Current action and preconditions to check: path_clear

Your task: For each precondition in the list above, predict whether it will hold at this action.

Consider the current scene as observed from the mobile robot's camera, and analyze the predicted future states of all dynamic agents (e.g., people, animals, vehicles, or any moving entities) within the NEXT SECOND.

IMPORTANT: Only answer "very likely" if you are absolutely certain—based on strong, clear evidence—that a dynamic agent will violate the precondition in the predicted future state. Do NOT answer "very likely" for unlikely, ambiguous, or low-probability risks.

Ask yourself for each precondition: Is there a high probability, with clear and convincing evidence, that the predicted future states of any dynamic agent will interfere with the predicted future state of the currently executing action within the NEXT SECOND, causing that precondition to fail?

Assess the risk level based on these predictions. Use "likely" or "very likely" if motions create a clear risk of interference.

Use "neutral" or "improbable" if agents are nearby but their predicted paths are clearly diverging or non-conflicting.

Failure Risk Categories: "very improbable", "improbable", "neutral", "likely", "very likely"

Answer Format: Output ONLY the probability_of_failure value from these categories: "very improbable", "improbable", "neutral", "likely", "very likely"

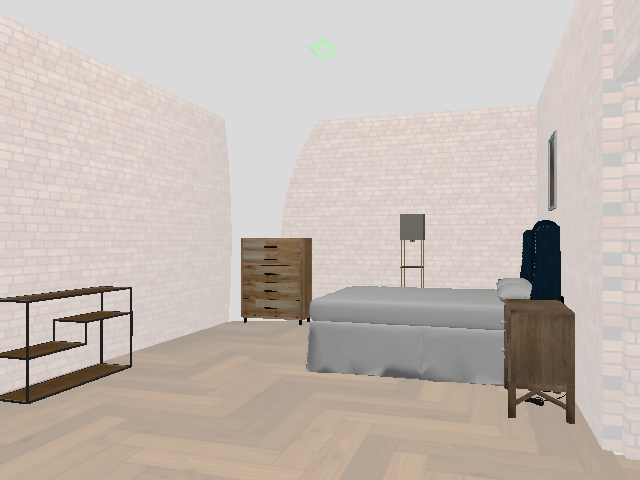

Answer: very improbable